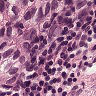
Metastatic tissue present: yes